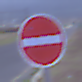
Verkehrszeichen: VerbotDerEinfahrt
Umgebung: Outdoor, Urban
Tageszeit: SunriseSunset
Wetter: Overcast
Licht: Natural
Jahreszeit: NotSpecified
Kontrast: LowContrast